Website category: book
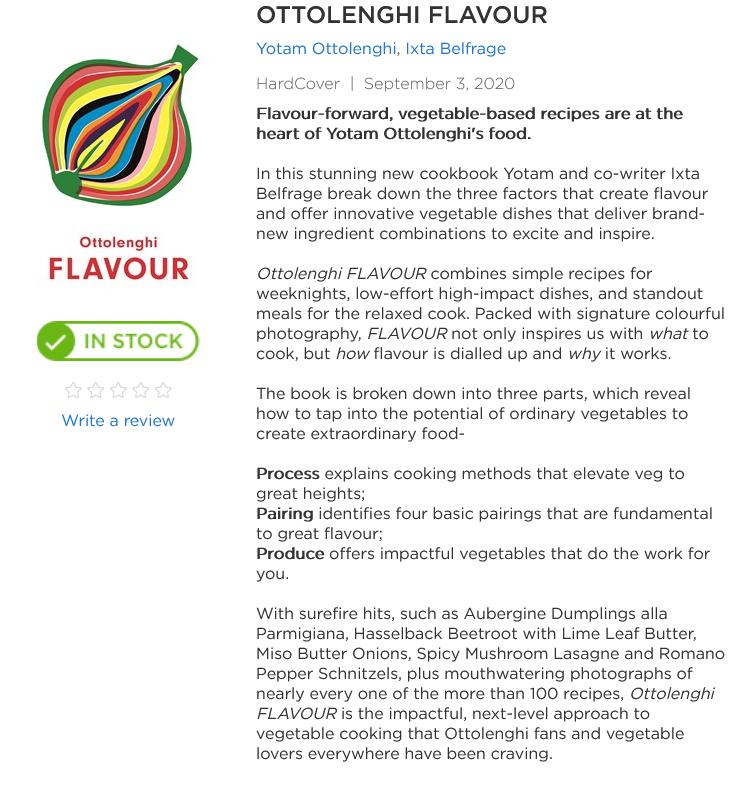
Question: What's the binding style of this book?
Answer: HardCover

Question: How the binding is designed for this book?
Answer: HardCover

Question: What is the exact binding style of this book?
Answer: HardCover

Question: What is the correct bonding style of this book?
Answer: HardCover

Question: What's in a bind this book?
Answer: HardCover

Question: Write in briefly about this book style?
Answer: HardCover

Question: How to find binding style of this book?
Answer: HardCover

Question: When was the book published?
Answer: September 3, 2020

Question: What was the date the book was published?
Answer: September 3, 2020

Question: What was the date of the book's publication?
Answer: September 3, 2020

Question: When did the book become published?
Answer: September 3, 2020

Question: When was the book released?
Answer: September 3, 2020

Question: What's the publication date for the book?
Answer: September 3, 2020